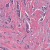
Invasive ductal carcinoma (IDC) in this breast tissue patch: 1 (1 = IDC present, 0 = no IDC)